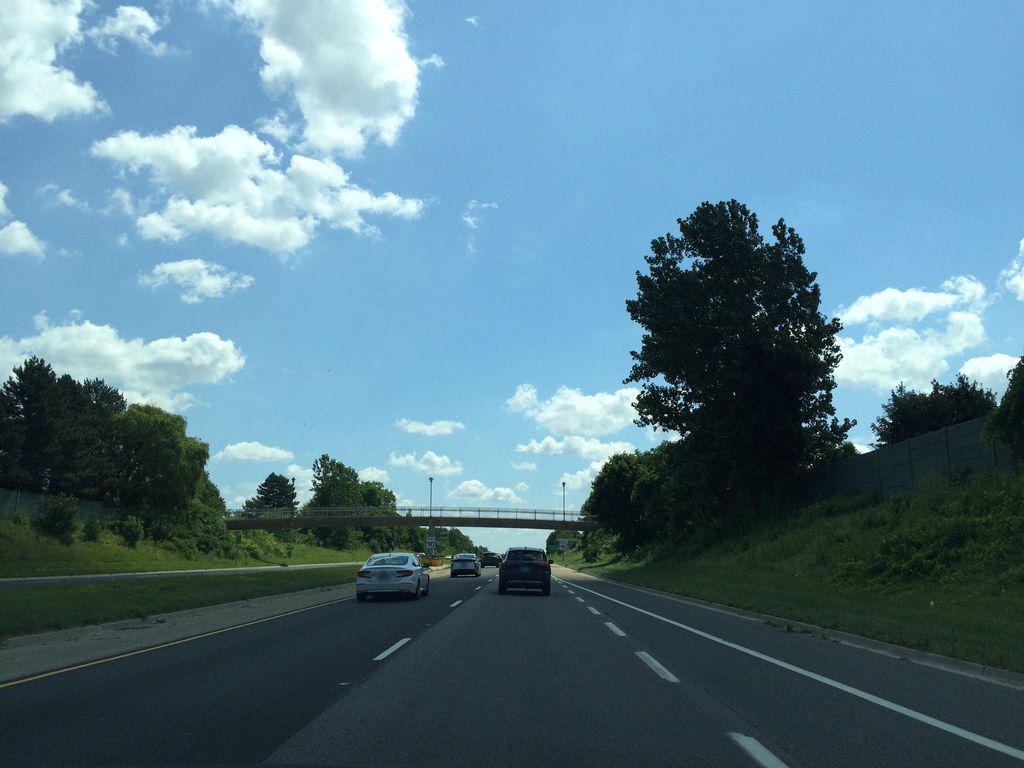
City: hamilton